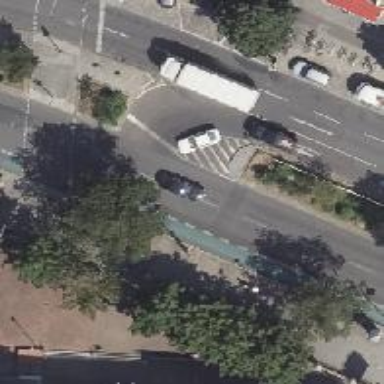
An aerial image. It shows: Secondary road with asphalt surface. It has lane markings and is dual carriageway.